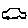
Label: car